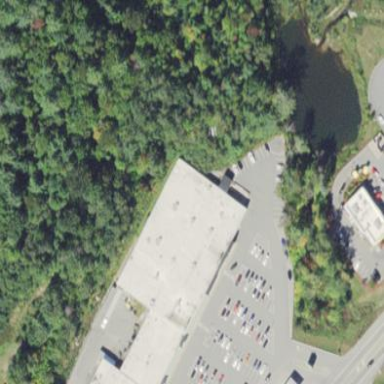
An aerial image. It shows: Retail building that houses department store.